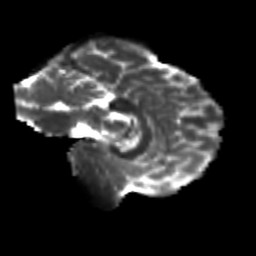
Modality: T2w
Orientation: sagittal
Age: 21
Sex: male
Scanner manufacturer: siemens
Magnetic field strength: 3 T
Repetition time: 3.5 s
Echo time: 0.125 s